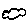
Label: cloud